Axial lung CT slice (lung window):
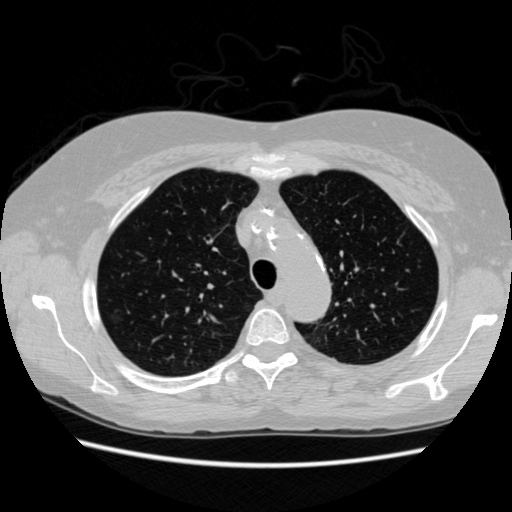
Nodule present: no